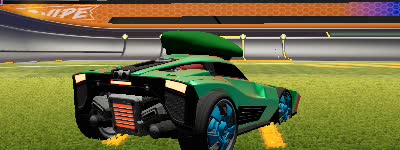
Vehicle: breakout